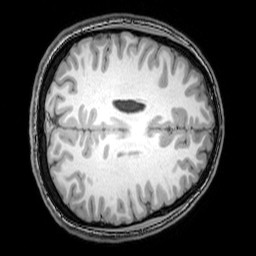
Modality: T1w
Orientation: axial
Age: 24
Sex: male
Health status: healthy
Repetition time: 0.081 s
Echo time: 0.037 s